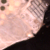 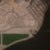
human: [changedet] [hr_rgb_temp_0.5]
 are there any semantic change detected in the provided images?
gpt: The shore left the place to the river.